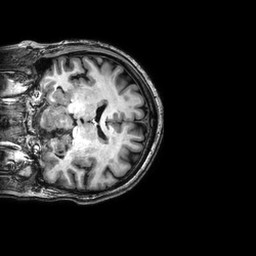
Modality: T1w
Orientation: coronal
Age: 65
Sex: male
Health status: ill
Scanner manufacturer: philips
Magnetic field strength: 3 T
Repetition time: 0.008387 s
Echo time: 0.003855 s